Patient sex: M
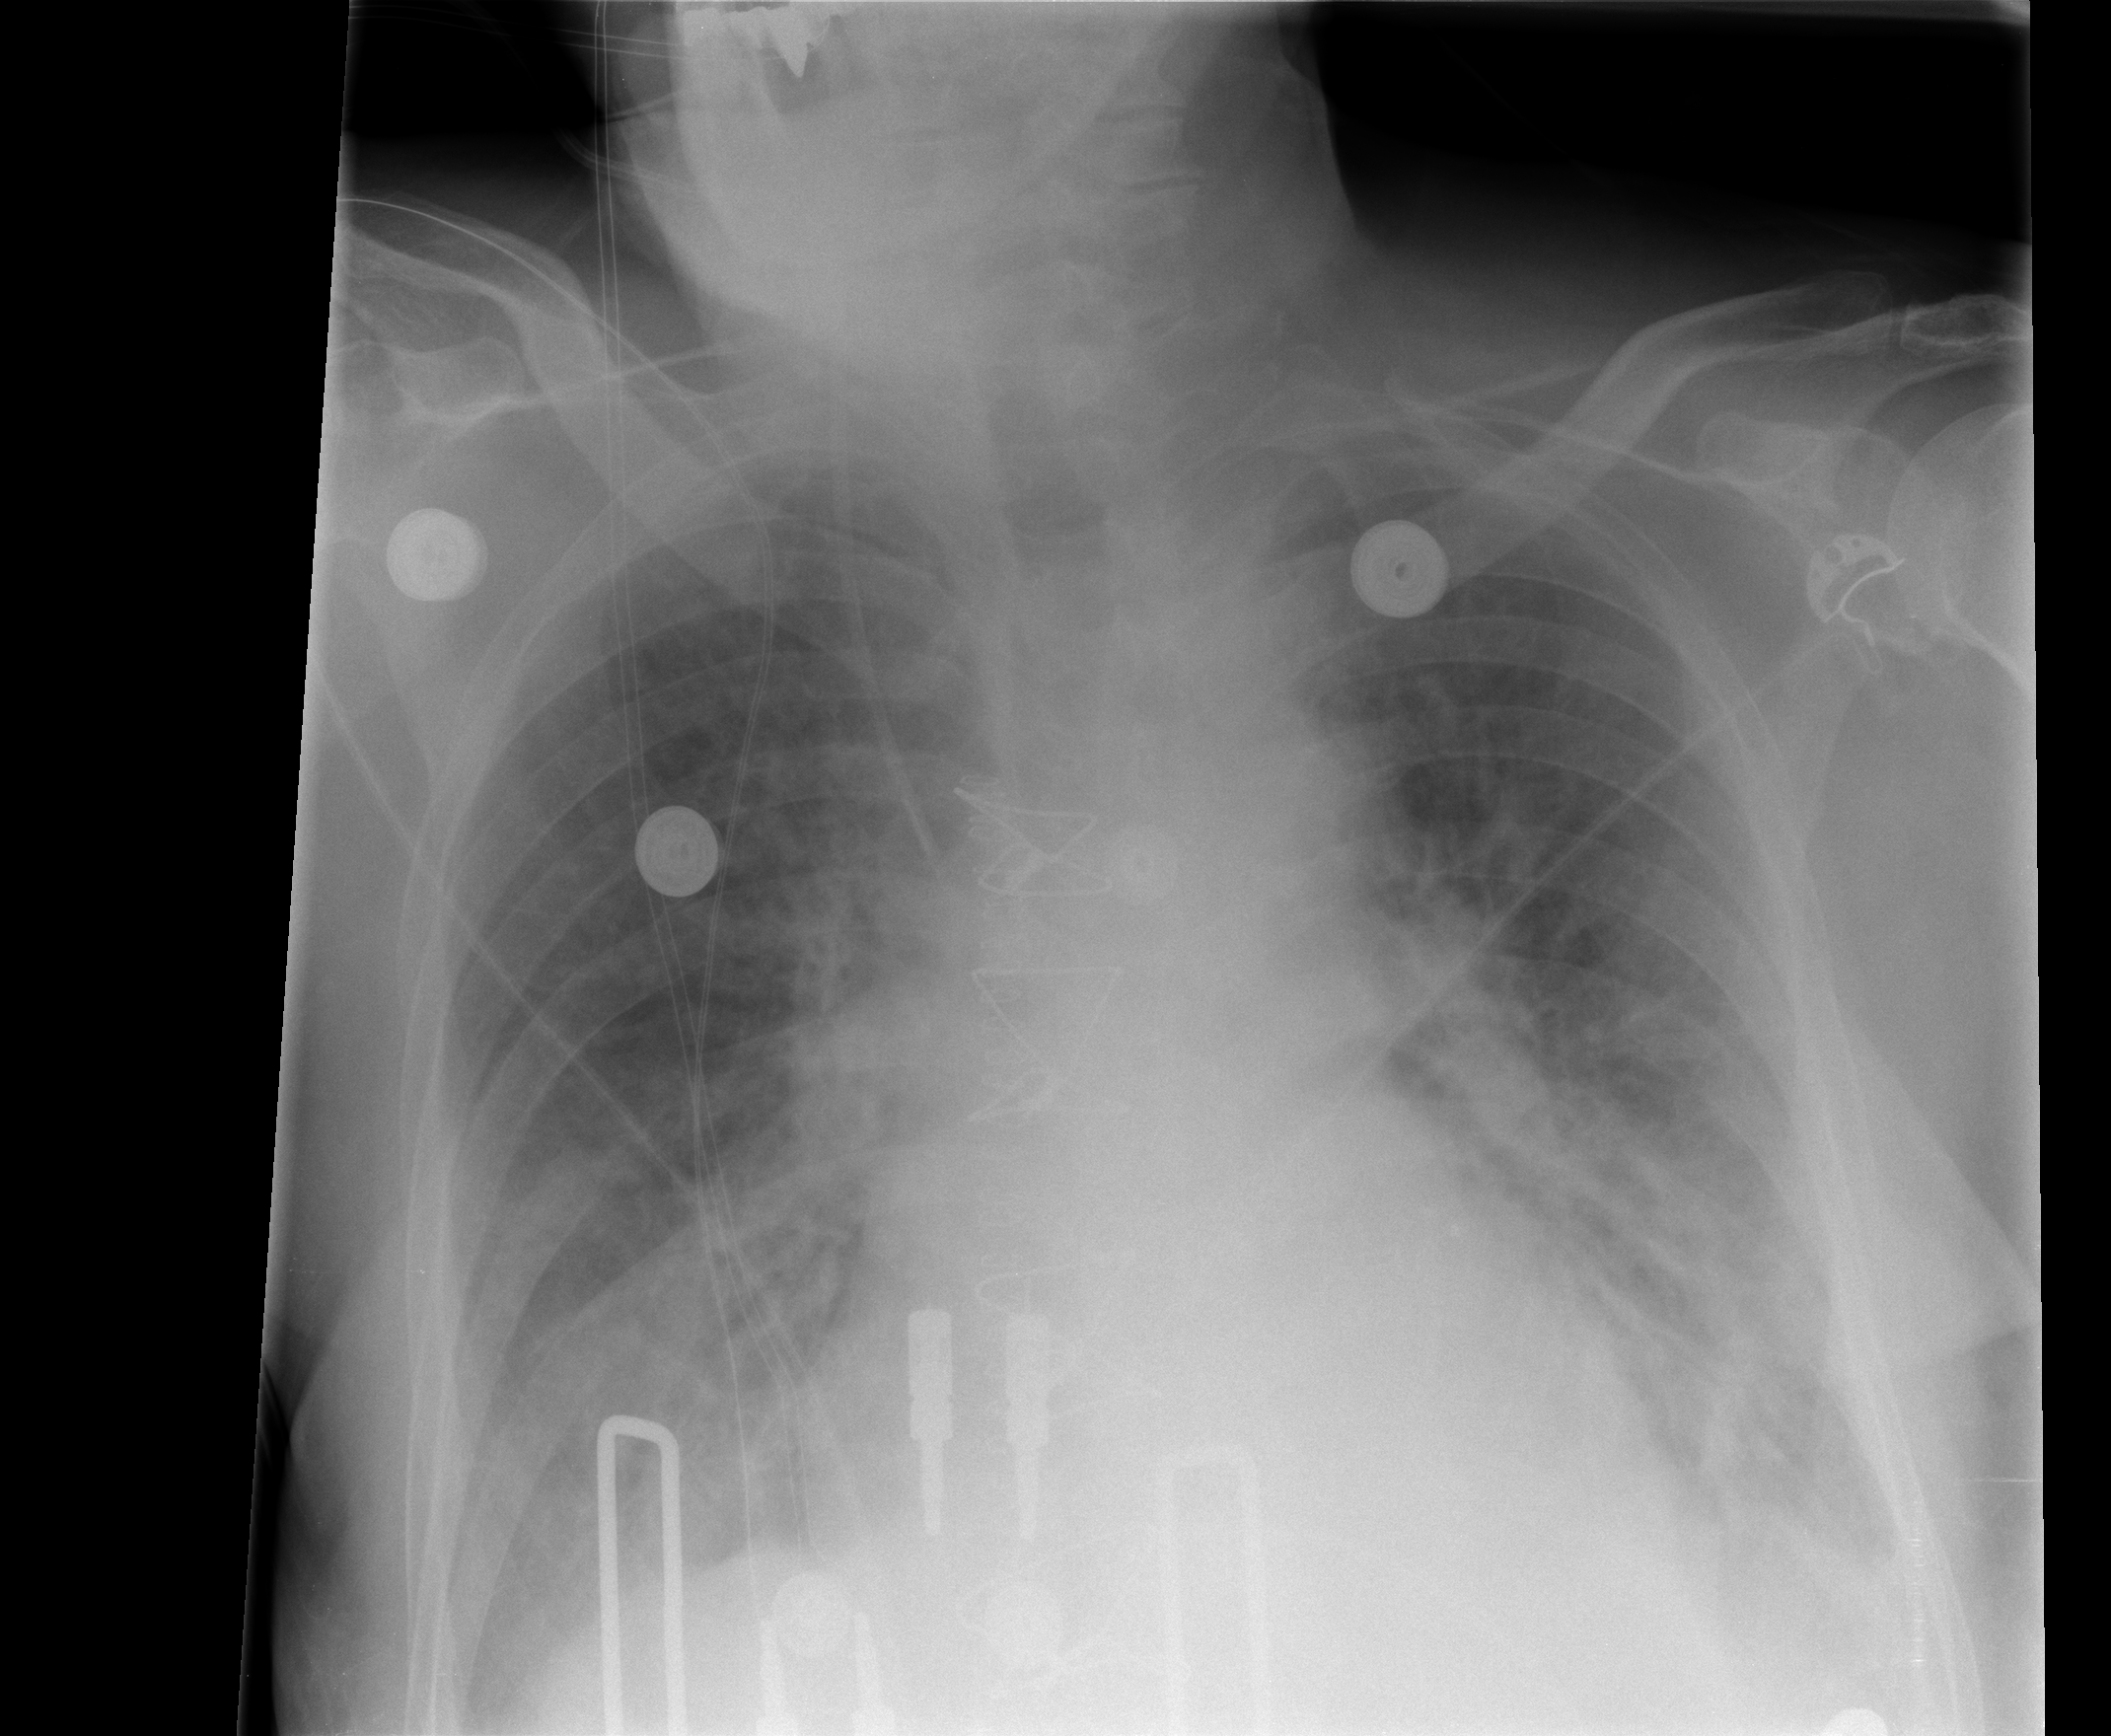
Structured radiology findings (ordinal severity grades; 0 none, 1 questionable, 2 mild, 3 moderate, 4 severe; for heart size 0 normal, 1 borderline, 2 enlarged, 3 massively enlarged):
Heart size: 0
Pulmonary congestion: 2
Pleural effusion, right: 1
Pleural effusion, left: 2
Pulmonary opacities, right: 2
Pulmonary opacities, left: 3
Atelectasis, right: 2
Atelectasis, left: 2